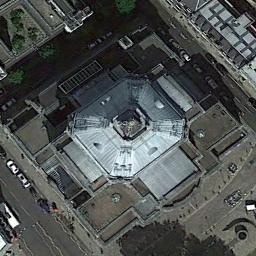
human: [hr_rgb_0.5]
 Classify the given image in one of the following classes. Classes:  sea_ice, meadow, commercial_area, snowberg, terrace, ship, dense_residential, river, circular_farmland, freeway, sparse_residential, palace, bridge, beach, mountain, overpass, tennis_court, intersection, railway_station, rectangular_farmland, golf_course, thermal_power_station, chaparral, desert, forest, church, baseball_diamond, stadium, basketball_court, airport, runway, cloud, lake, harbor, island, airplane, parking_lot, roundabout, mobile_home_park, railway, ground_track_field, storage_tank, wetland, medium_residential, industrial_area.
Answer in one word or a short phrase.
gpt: church